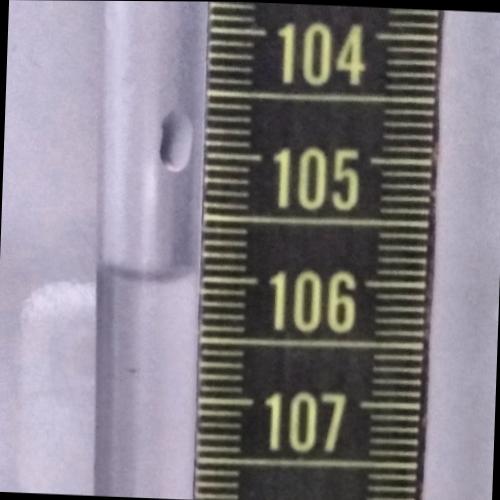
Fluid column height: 106.0 cm